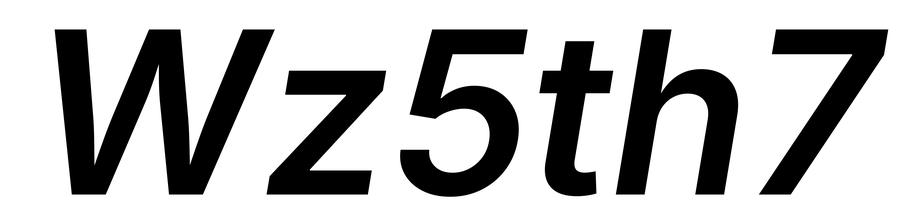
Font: Inter-Italic_SemiBold_Italic